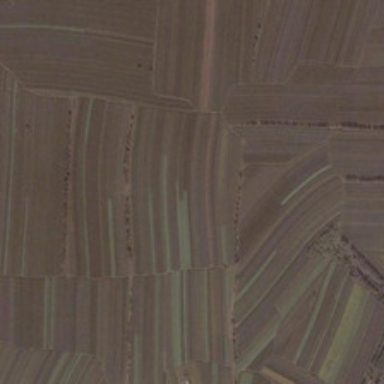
There are different directions of brown stripe farmlands .